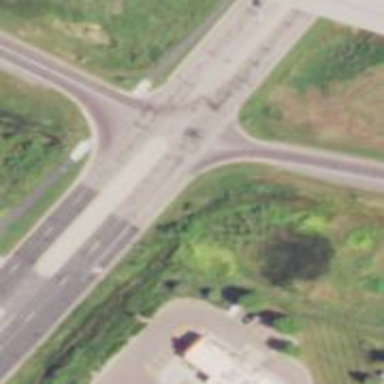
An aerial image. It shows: Secondary road with asphalt surface.